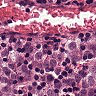
Metastatic tissue present: yes